Field crop: maize
Growth stage: 2
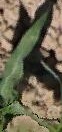
Species: maize